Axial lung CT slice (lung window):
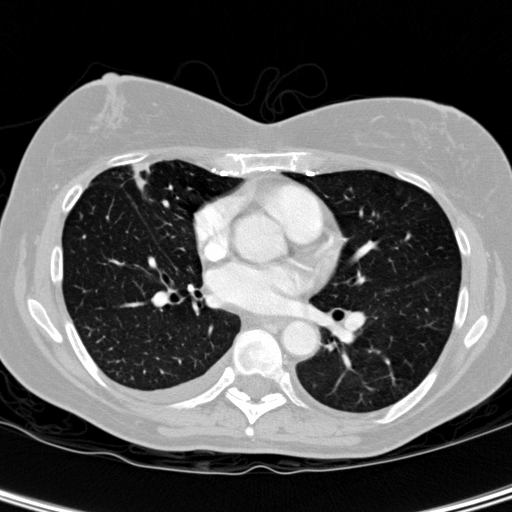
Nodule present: no